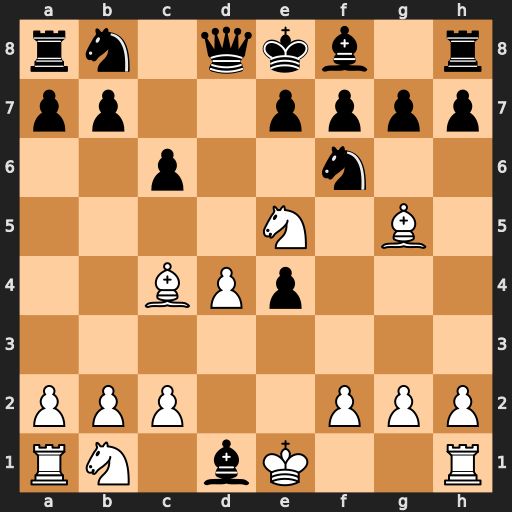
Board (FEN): rn1qkb1r/pp2pppp/2p2n2/4N1B1/2BPp3/8/PPP2PPP/RN1bK2R
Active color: w
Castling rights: KQkq
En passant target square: -
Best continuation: Bxf7#